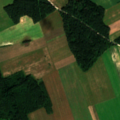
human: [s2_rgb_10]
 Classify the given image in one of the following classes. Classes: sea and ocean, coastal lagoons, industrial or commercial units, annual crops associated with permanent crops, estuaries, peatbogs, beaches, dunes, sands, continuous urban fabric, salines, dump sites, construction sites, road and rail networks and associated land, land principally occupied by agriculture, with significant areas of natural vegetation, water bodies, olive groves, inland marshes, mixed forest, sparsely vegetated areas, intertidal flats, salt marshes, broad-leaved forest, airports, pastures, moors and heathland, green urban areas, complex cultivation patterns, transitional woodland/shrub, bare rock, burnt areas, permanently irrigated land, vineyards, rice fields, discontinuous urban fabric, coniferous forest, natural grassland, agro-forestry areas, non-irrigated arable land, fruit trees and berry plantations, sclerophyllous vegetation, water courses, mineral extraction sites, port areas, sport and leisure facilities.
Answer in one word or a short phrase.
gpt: non-irrigated arable land, coniferous forest, mixed forest, transitional woodland/shrub